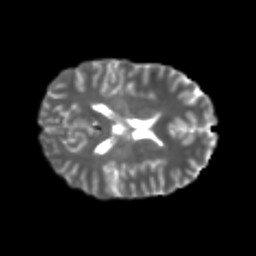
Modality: T2w
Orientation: axial
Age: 23
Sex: female
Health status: healthy
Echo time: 0.074 s